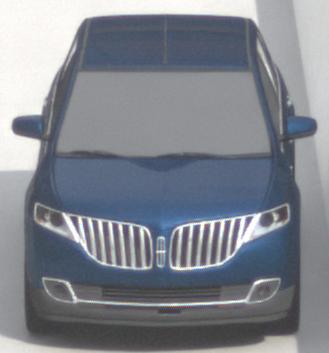
Make: Lincoln
Model: MKX
Detailed model: Gen. 1 CD3
Model produced from: 2010
Model produced until: 2015
Doors: 5
Color: blue
Road condition: dry road
Daytime: morning or afternoon
Contrast: low contrast